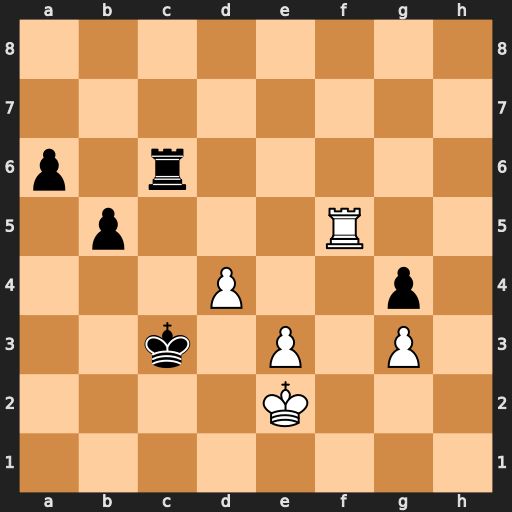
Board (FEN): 8/8/p1r5/1p3R2/3P2p1/2k1P1P1/4K3/8
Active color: w
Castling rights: -
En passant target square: -
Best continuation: Rc5+ Rxc5 dxc5